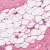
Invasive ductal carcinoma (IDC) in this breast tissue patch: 0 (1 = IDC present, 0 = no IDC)